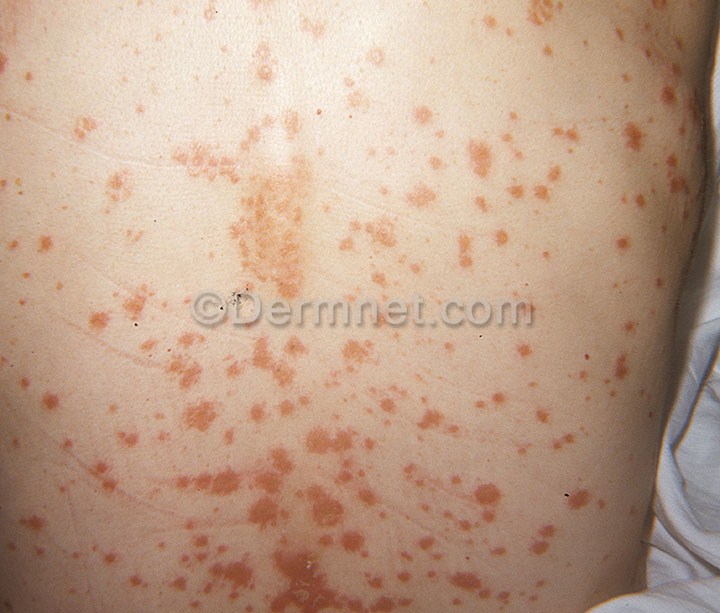
Disease: Psoriasis pictures Lichen Planus and related diseases